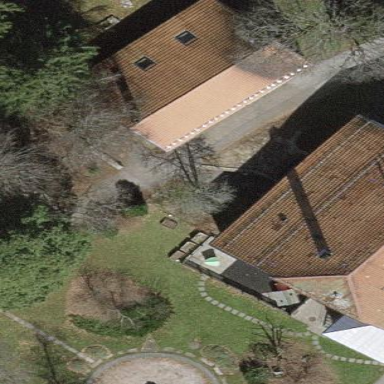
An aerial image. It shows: Shed building.